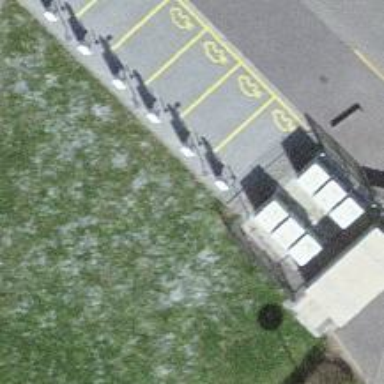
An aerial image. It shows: Charging station.